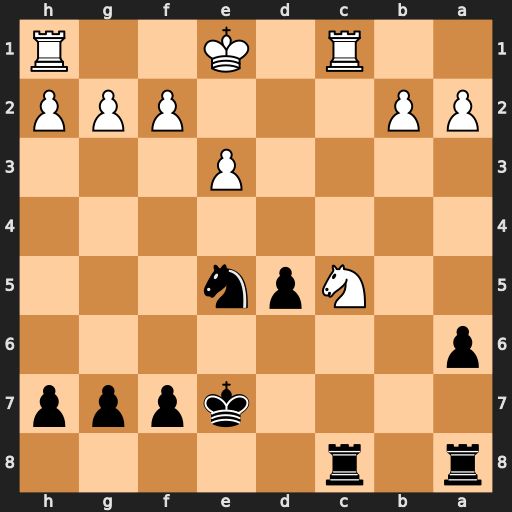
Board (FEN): r1r5/4kppp/p7/2Npn3/8/4P3/PP3PPP/2R1K2R
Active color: b
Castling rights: K
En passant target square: -
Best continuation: Rxc5 Rxc5 Nd3+ Kd2 Nxc5